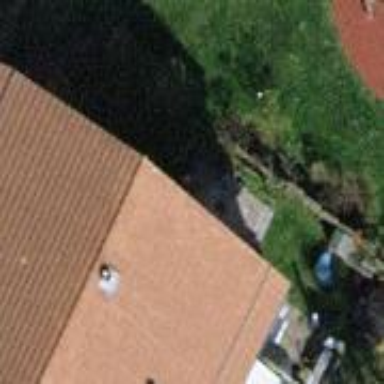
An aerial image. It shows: Residential garden.